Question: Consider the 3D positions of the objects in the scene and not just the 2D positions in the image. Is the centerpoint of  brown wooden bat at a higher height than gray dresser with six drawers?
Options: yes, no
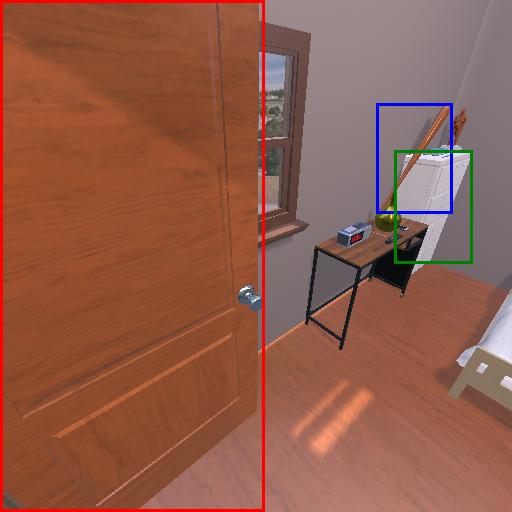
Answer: yes